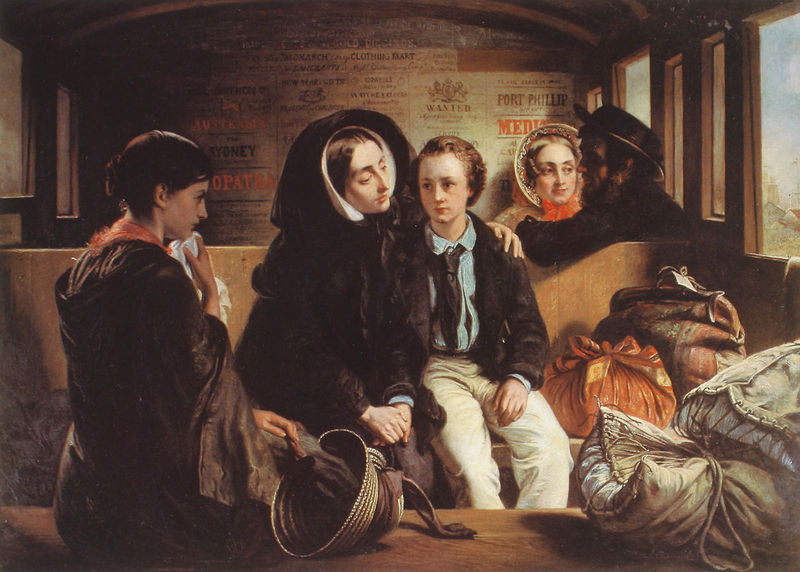
Titel: Zweite Klasse - Der Abschied
Künstler: Abraham Solomon
Institution: York, National Railway Museum
Schlagwörter: himmel, mann, sitzen, fenster, frau, hut, schwarz, tuch, malerei, jung, trauer, häuser, familie, kind, mutter, paar, tochter, schrift, umarmung, bündel, gepäck, verlassen, zug, kutsche, werbung, junge, flucht, abschied, beutel, reise, bahn, auswandern, taschen, sohn, kapuze, trösten